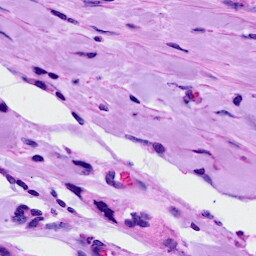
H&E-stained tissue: Breast